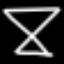
Label: hourglass